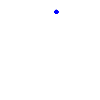
Particle: pion